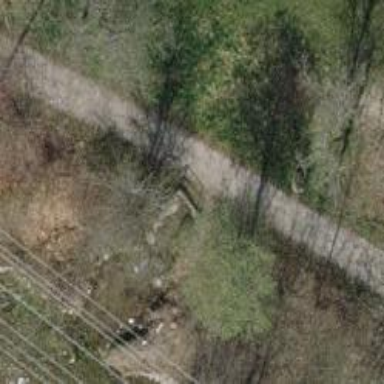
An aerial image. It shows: Retaining wall.